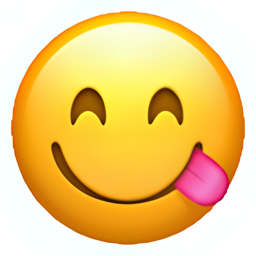
Name: face savouring delicious food
Emoji: 😋
Group: Smileys & Emotion
Sub-group: face-tongue